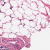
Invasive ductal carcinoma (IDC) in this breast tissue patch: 0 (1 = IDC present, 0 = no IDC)